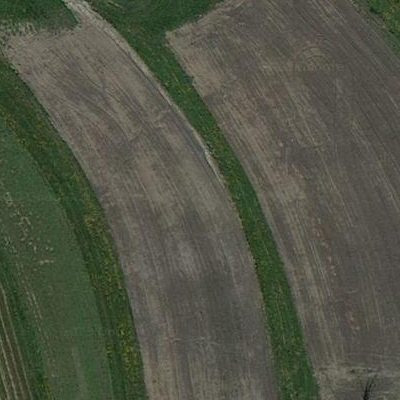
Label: bField